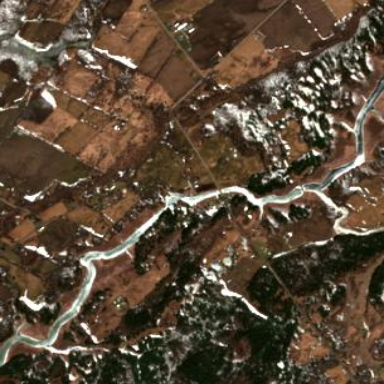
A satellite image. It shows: River flowing through the landscape.